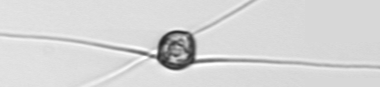
Label: Chaetoceros_danicus